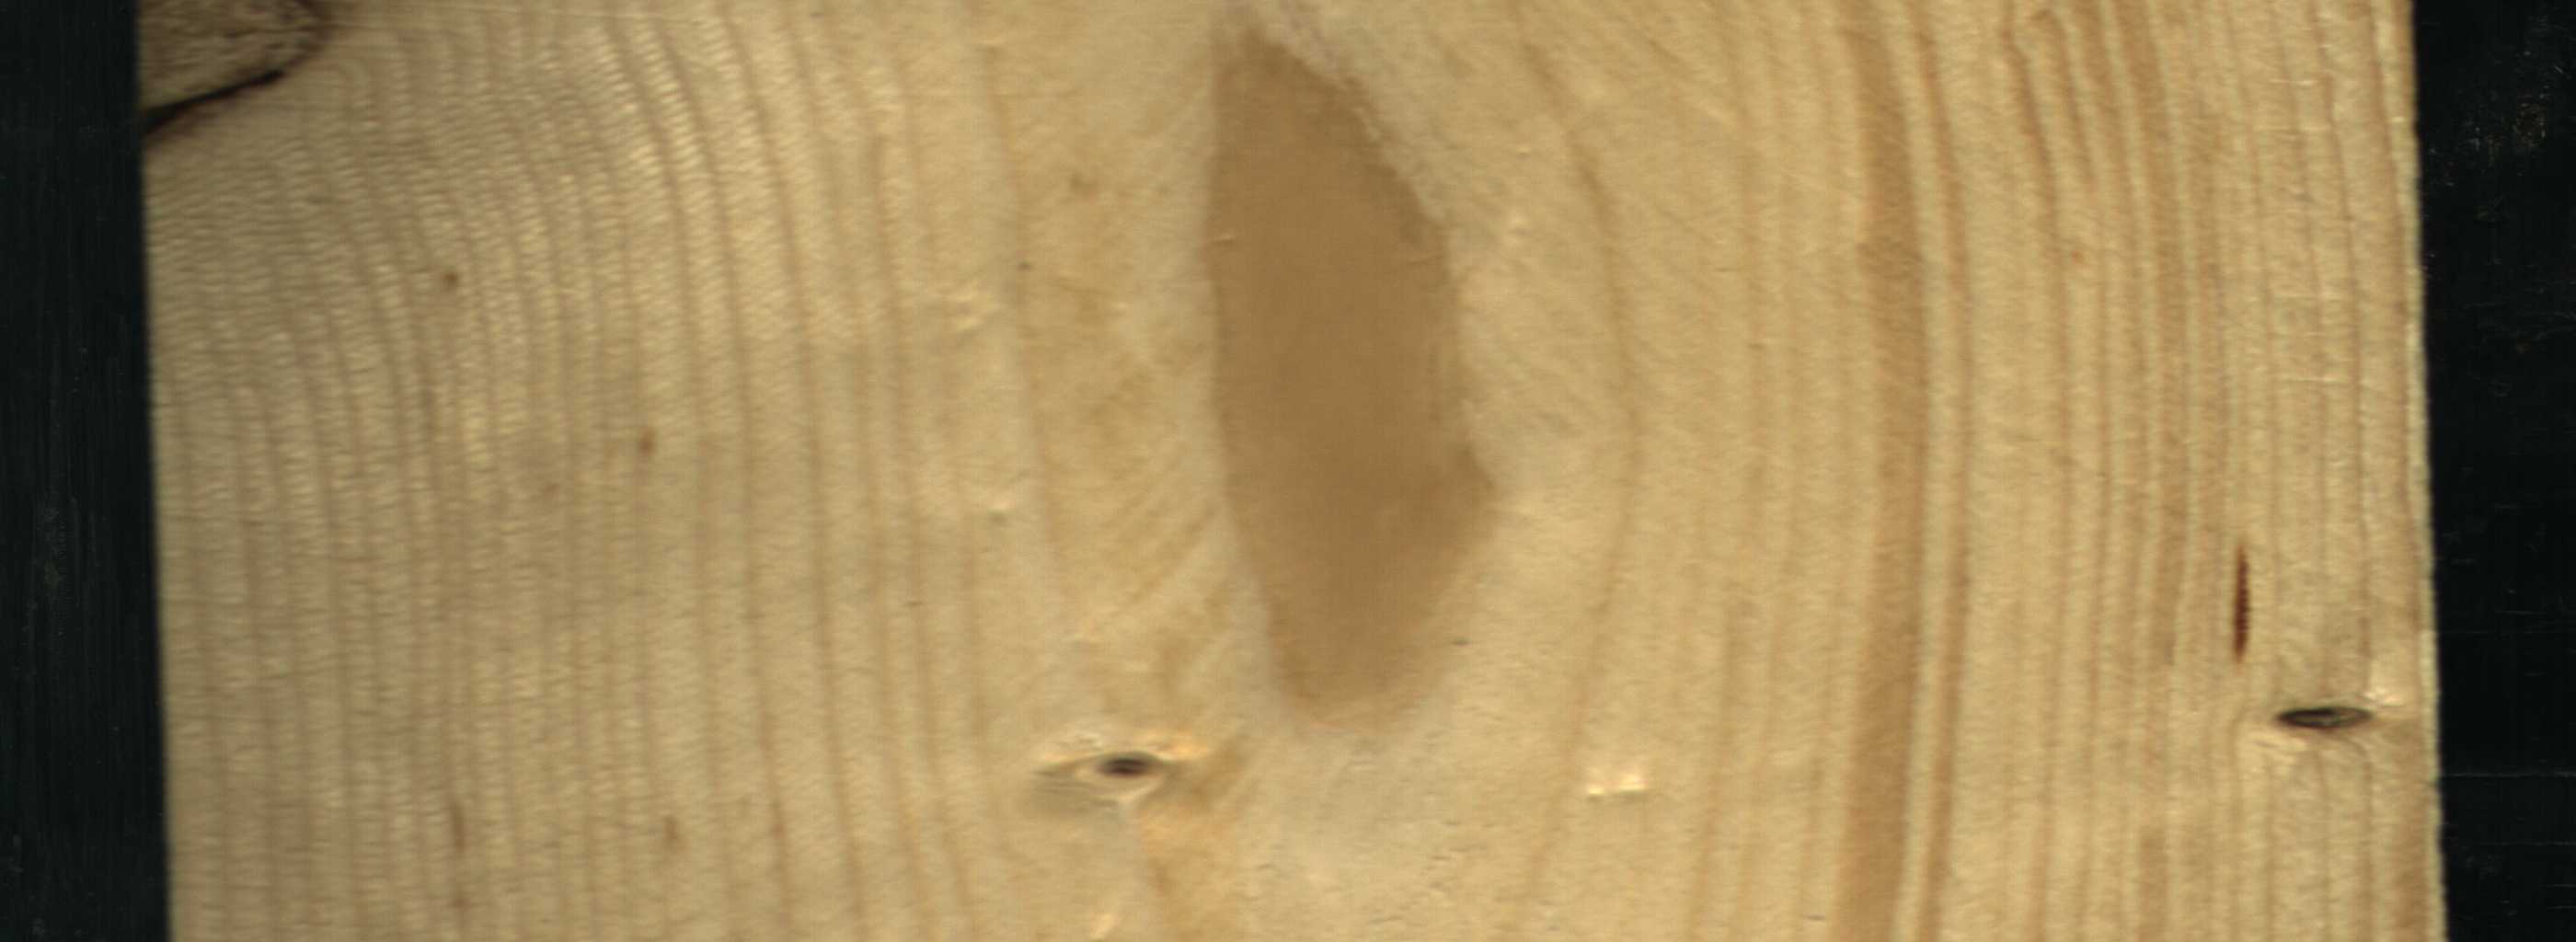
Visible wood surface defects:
resin
Dead_Knot
Dead_Knot
Live_Knot